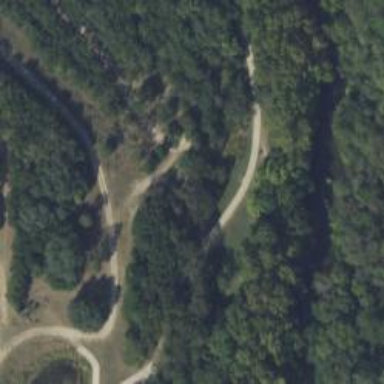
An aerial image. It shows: Disc golf tee.